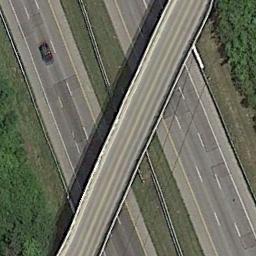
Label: overpass